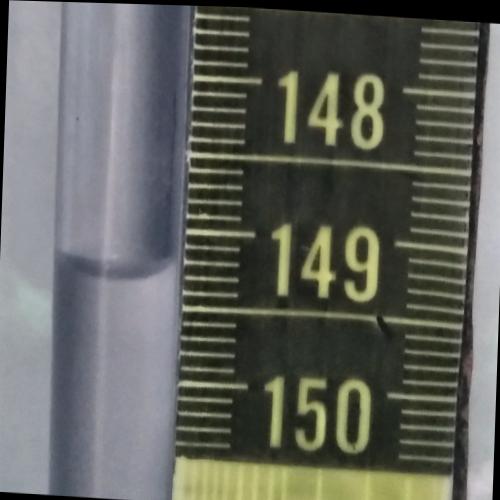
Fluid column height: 149.3 cm